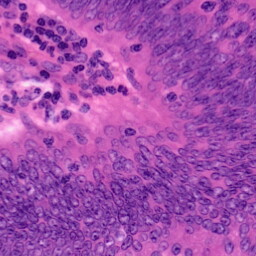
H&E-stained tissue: Colon